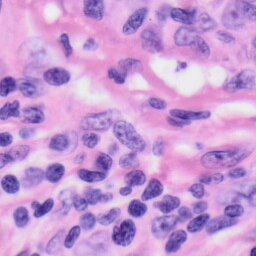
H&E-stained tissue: Skin